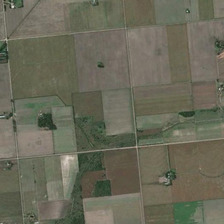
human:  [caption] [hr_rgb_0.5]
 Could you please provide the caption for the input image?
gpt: many pieces of farmlands are together .

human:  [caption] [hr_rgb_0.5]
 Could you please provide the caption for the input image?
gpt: many pieces of farmlands are together .

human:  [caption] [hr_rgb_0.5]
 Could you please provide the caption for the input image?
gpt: many pieces of farmlands are together .

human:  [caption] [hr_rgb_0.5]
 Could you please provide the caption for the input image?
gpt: many pieces of farmlands are together .

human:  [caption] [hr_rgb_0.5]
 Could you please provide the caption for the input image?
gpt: many pieces of farmlands are together .